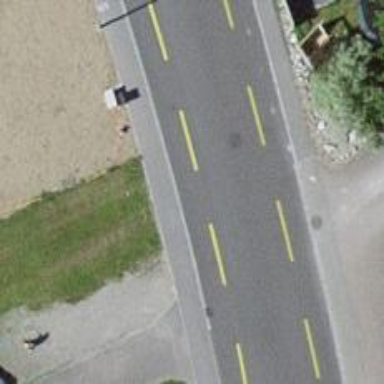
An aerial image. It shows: Paved primary highway with designated cycle lane.